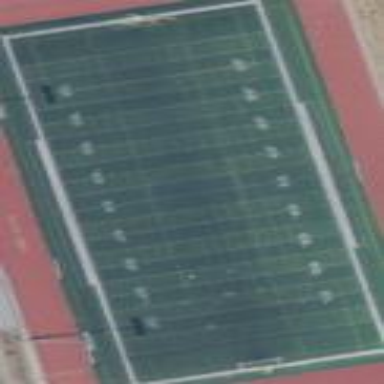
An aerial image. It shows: American football pitch with artificial turf.